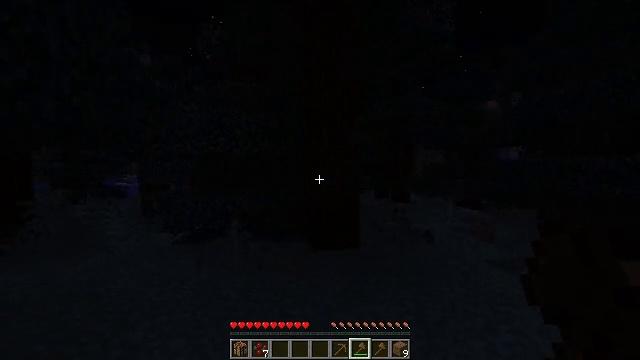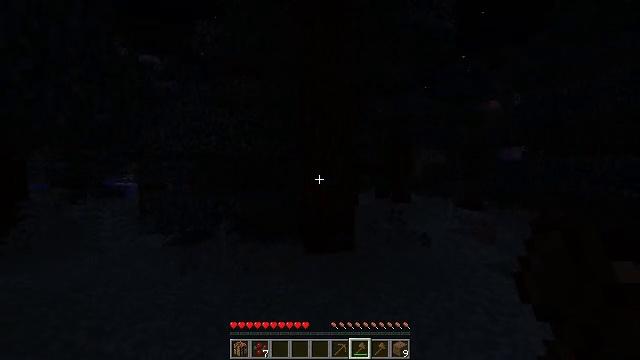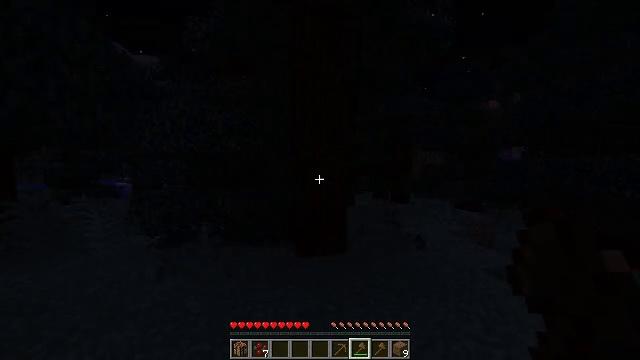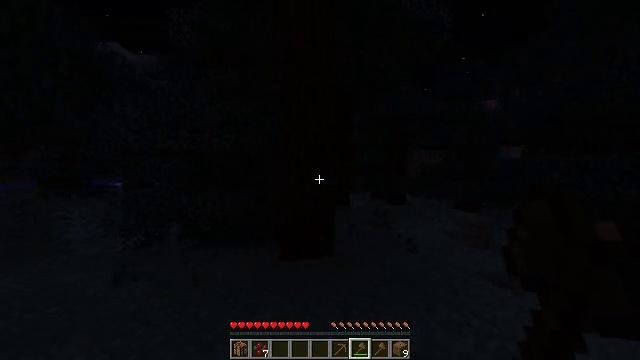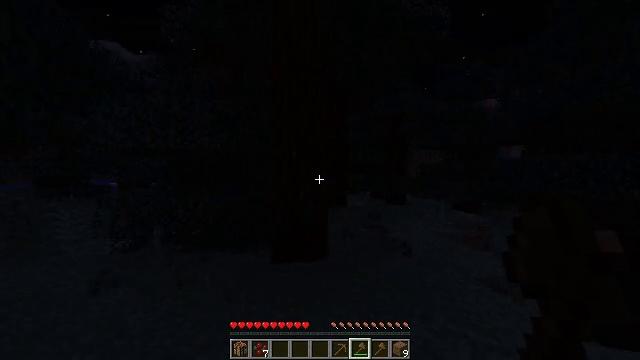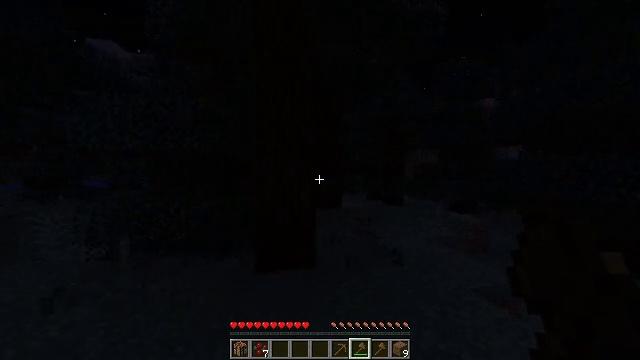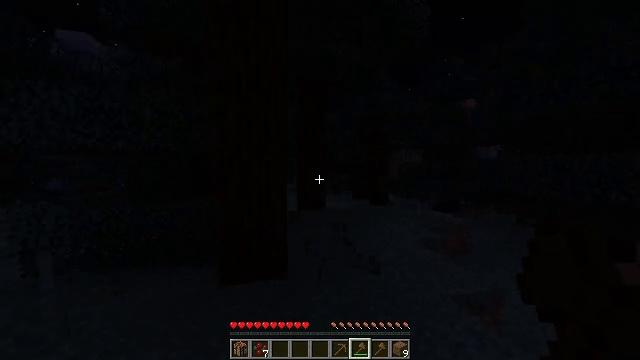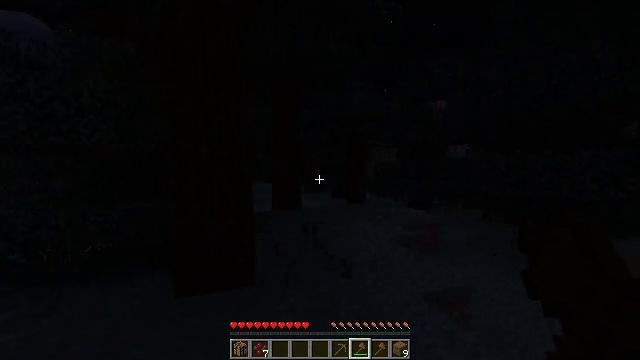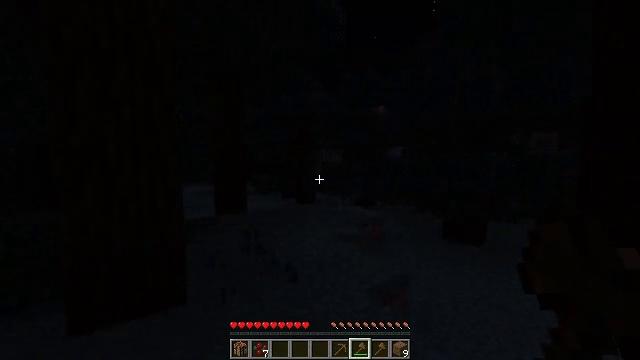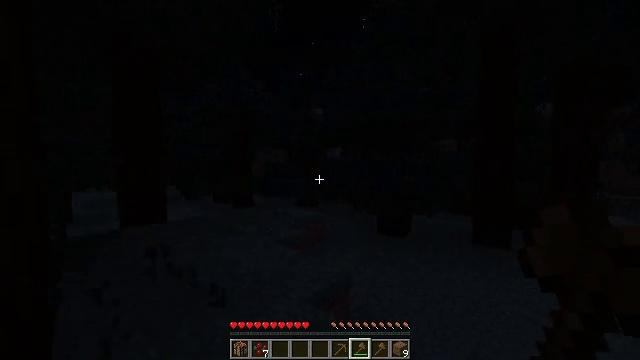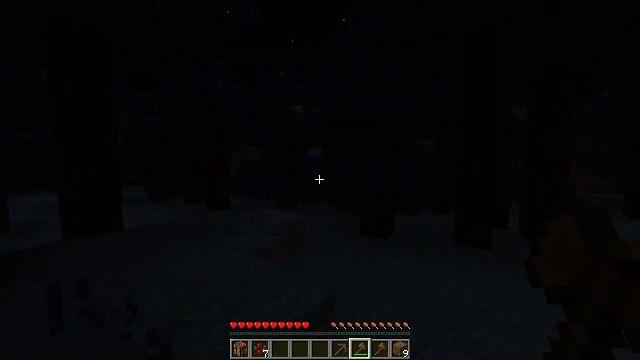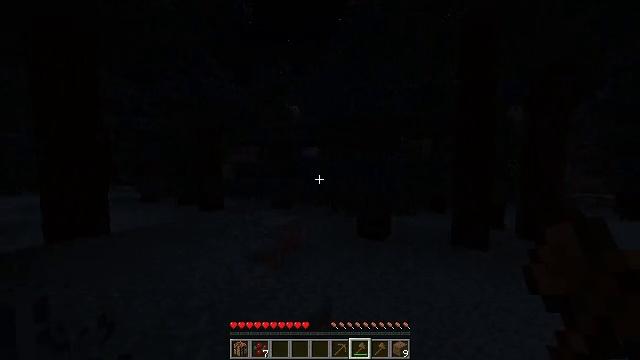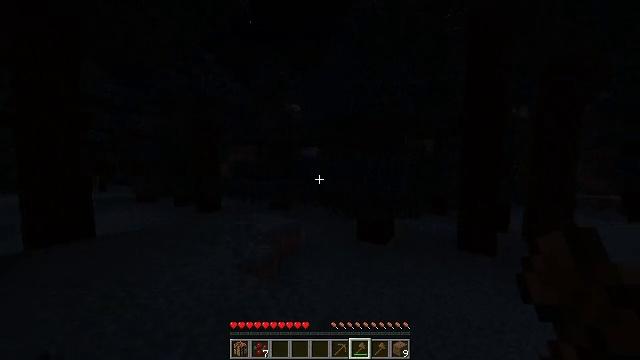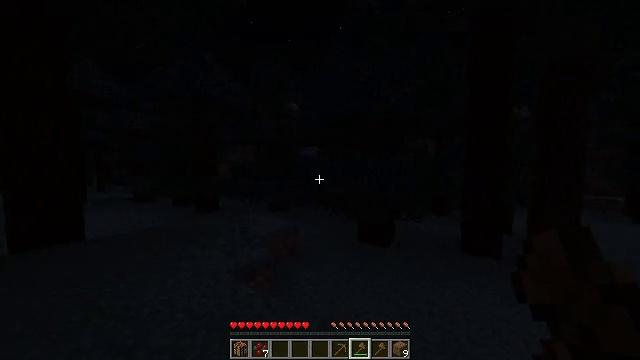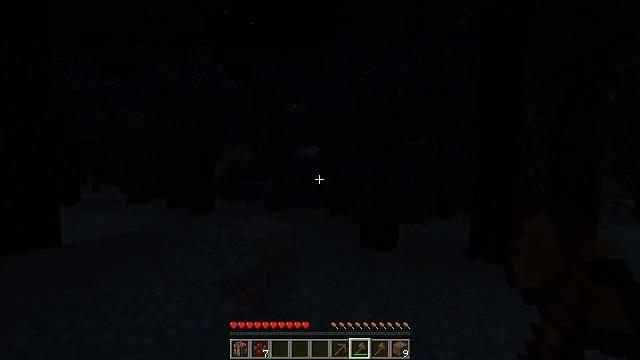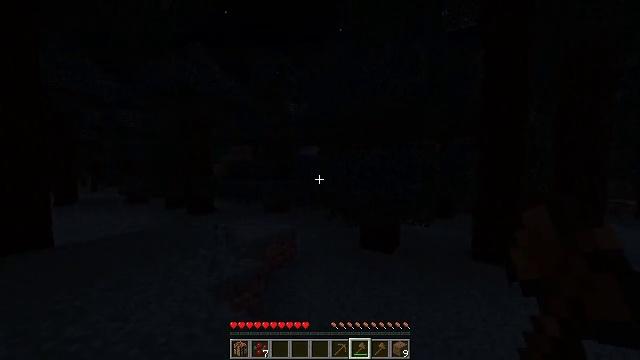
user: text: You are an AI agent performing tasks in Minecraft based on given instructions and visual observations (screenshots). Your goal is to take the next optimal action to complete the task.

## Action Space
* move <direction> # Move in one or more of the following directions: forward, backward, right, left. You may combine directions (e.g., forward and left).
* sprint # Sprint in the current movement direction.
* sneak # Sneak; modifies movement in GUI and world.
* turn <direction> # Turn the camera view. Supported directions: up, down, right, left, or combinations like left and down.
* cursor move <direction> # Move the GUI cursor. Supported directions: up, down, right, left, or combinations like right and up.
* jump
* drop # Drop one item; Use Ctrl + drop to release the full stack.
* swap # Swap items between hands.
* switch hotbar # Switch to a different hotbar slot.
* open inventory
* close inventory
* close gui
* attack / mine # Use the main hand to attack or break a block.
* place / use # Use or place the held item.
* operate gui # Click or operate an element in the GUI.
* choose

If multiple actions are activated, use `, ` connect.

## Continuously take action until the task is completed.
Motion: motion action
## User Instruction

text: Clear the sweet berry bush to collect the sweet berries.
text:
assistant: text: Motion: move forward and move right, sprint
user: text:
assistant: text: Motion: move forward and move right, sprint
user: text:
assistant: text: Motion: move forward and move right, sprint
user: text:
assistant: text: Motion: move forward and move right, sprint
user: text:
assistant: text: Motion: move forward and move right, sprint
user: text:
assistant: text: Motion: move forward and move right, sprint, turn right
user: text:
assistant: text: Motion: move forward and move right, sprint, turn right
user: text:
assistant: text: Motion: move forward, sprint, turn right
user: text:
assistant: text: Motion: move forward, sprint, turn right
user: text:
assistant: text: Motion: move forward, sprint, turn right
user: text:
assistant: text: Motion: move forward, sprint, turn right
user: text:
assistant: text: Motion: move forward, sprint
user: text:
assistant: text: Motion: move forward, sprint
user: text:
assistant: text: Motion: move forward, sprint
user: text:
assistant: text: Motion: move forward, sprint
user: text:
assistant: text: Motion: move forward, sprint
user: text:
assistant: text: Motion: move forward, sprint
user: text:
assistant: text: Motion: move forward, sprint
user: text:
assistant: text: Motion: move forward, sprint
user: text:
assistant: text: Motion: move forward, sprint, turn left
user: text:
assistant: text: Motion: move forward, sprint, turn left
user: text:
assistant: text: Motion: move forward, sprint, turn left
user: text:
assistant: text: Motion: move forward, sprint, turn left
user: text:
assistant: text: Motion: move forward, sprint, turn left
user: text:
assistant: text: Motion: move forward, sprint
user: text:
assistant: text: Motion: move forward, sprint, turn left
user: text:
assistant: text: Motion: move forward, sprint, turn left
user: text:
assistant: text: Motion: move forward, sprint, turn left
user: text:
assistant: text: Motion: move forward, sprint, turn left
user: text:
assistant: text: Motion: move forward, sprint, turn left